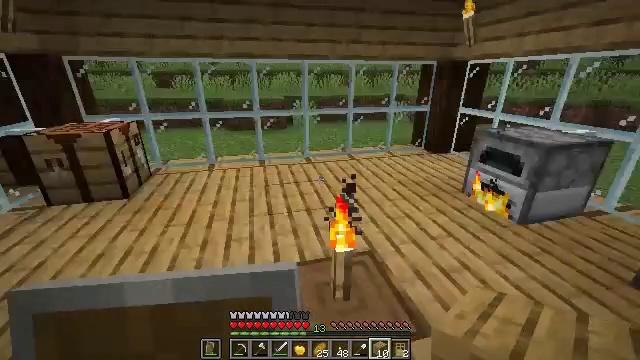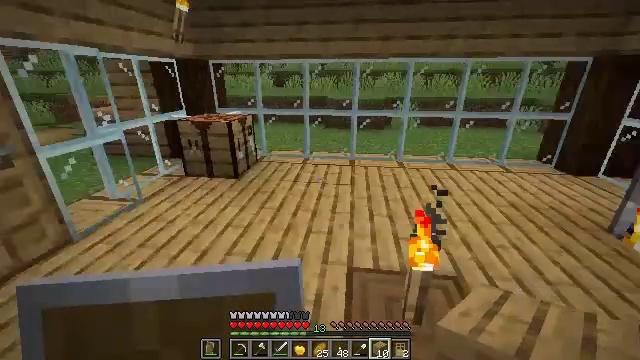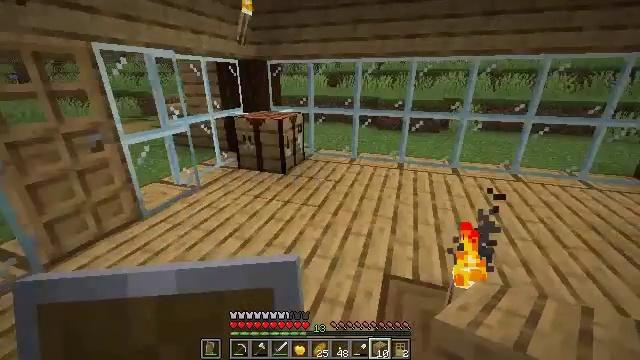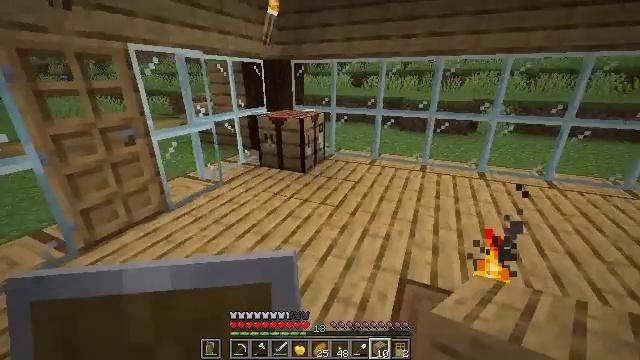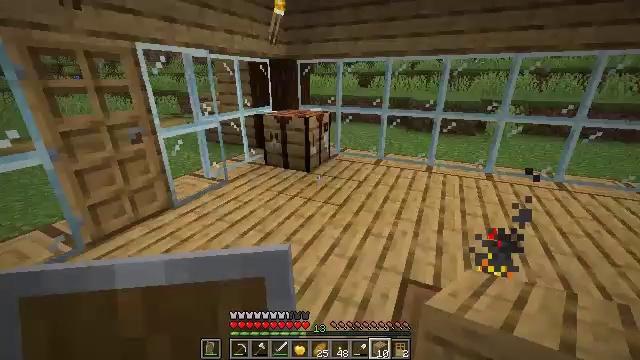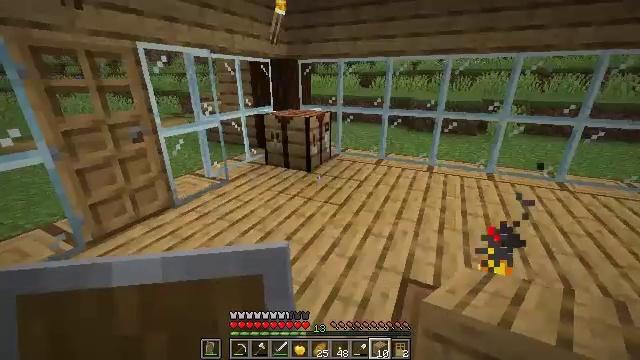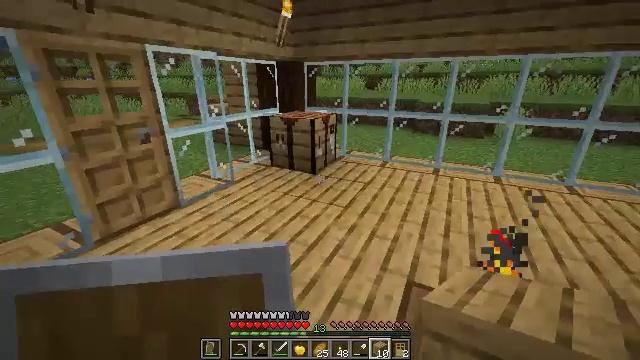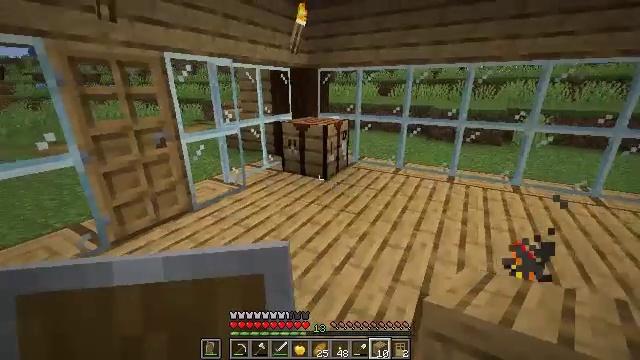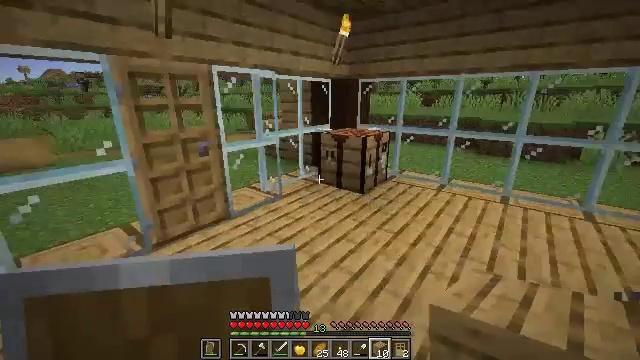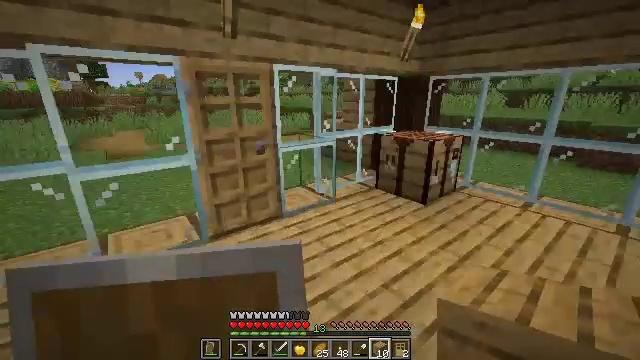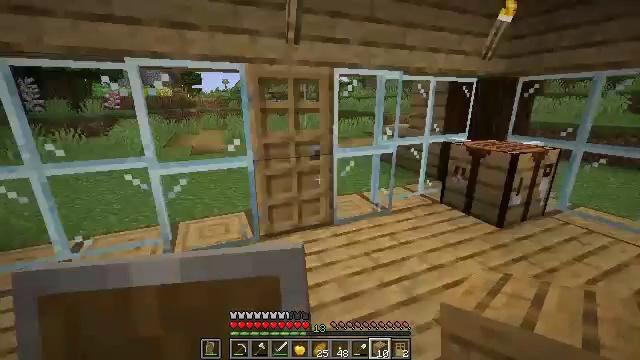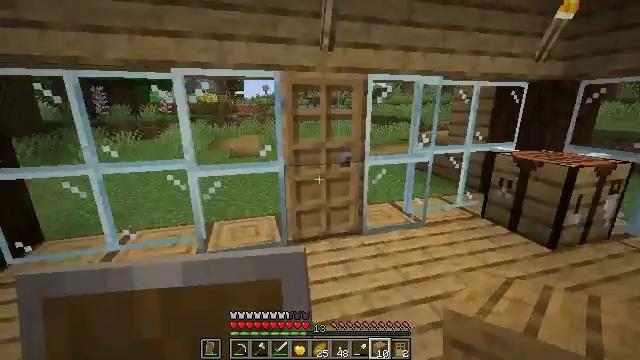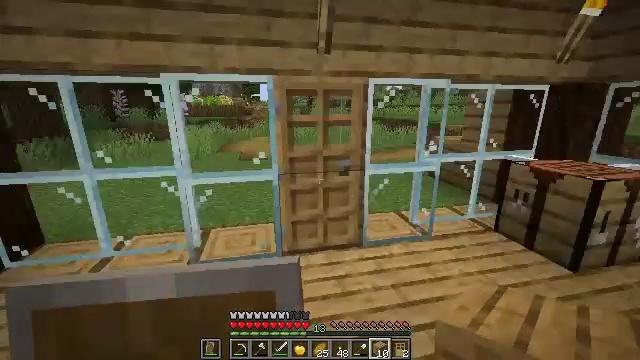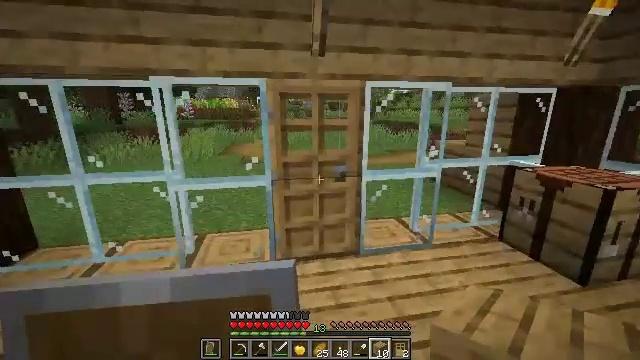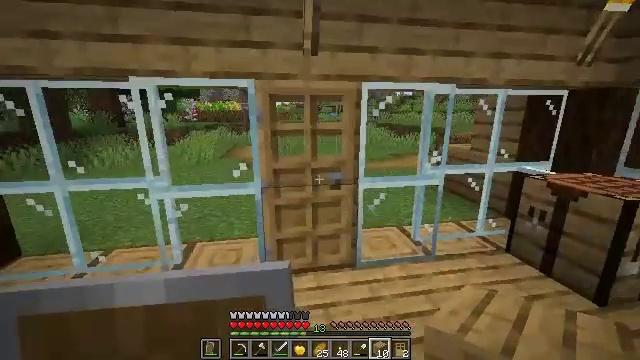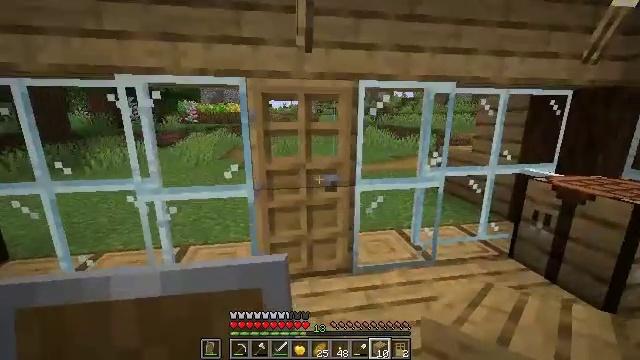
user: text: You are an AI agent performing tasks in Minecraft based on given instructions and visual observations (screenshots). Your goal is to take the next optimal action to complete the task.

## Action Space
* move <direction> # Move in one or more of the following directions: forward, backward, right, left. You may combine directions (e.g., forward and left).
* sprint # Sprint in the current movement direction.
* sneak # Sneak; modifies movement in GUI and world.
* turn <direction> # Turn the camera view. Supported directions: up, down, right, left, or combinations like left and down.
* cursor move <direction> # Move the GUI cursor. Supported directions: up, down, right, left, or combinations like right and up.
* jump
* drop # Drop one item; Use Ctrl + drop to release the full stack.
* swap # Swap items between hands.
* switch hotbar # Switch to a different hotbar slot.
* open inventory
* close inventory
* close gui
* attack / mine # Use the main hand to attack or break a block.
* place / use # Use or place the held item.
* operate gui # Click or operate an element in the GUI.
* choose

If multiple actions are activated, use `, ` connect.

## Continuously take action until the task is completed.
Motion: motion action
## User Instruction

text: Left click on the blast furnace to break it.
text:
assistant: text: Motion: turn left
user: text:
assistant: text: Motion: turn left
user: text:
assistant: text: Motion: turn left
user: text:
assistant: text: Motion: turn left
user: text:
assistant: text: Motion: no_op
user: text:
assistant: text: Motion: turn left
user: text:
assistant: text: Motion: move forward, turn left and up
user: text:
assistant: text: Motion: move forward, turn left and up
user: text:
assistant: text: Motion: move forward and move right, turn left
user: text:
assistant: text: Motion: move forward and move right, turn left
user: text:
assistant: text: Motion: move forward and move right, turn left and up
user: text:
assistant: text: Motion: move forward and move right, turn left
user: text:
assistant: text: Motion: move forward, turn left
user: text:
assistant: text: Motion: no_op
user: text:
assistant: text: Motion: no_op
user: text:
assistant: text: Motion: turn left
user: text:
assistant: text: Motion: move forward, use / place
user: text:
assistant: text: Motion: move forward, use / place
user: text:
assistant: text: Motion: move forward, use / place
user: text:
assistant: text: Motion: move forward
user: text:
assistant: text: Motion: move forward
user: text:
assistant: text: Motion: move forward
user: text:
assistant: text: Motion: move forward
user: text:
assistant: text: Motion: move forward
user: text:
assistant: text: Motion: move forward
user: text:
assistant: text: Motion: move forward
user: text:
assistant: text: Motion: move forward, sprint
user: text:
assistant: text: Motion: move forward, sprint
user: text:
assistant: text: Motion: move forward, sprint
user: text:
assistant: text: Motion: move forward